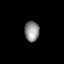
Tissue: prostate
Cell type: Myeloid cells
Senescence score: 0.7966
Nuclear area (px): 293
Mean DAPI intensity: 141.225